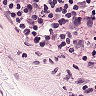
Metastatic tissue present: yes